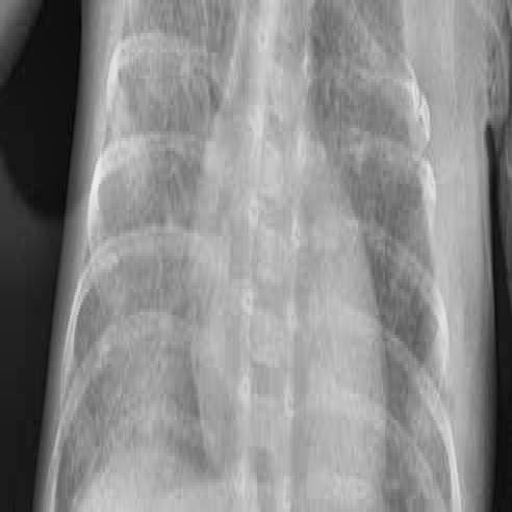
Finding: PNEUMONIA